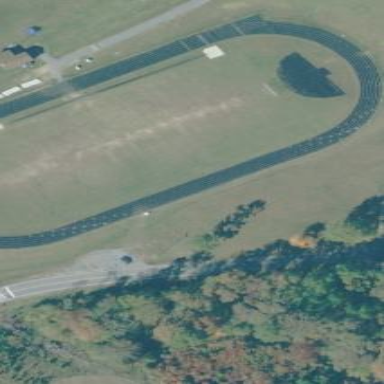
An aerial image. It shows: Asphalt track within leisure land area.